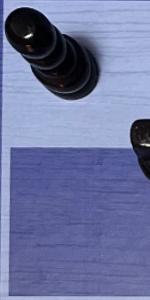
Label: Empty